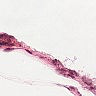
Metastatic tissue present: no